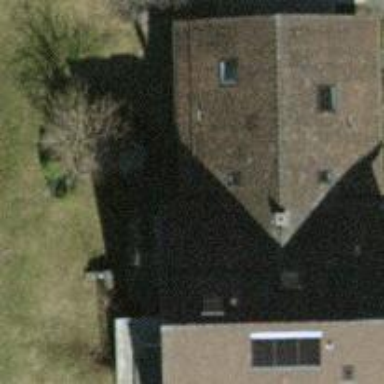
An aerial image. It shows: Simple house.